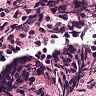
Metastatic tissue present: no